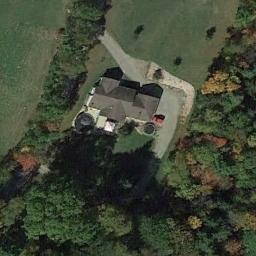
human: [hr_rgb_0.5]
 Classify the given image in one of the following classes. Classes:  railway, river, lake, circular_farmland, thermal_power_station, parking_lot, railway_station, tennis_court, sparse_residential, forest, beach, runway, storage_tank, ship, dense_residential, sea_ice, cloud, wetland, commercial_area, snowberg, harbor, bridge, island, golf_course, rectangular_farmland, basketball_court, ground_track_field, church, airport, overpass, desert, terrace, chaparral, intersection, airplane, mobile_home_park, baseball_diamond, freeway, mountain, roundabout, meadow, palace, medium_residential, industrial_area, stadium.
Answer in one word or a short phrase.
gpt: sparse_residential